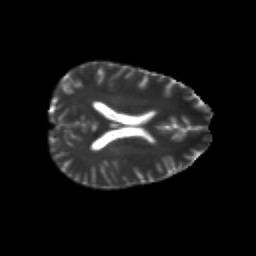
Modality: T2w
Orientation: axial
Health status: healthy
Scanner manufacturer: philips
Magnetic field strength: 3 T
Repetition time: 6.964 s
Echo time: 0.092 s